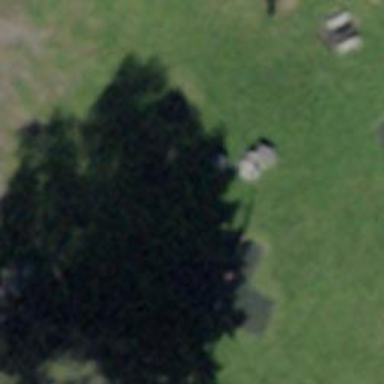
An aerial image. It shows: Springy playground.